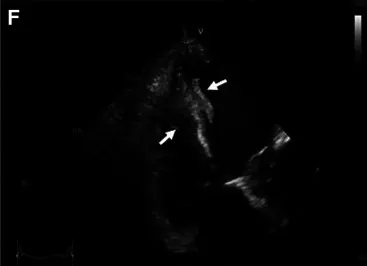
Transthoracic two-dimensional echocardiography (2D-TTE). 2D-TTE reveals two large heterogeneous masses characterized by ill-defined borders: one involving the lateral, inferior and posterior portions of the left ventricular wall (white arrowheads), and another involving the apex and ventricular septum (white arrows). (F) RV-focused apical four-chamber view.
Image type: radiology (ultrasound)